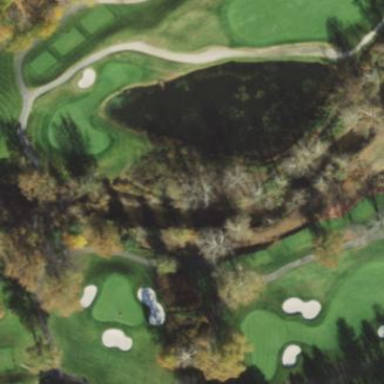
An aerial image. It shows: Rough grassy area used for golf.